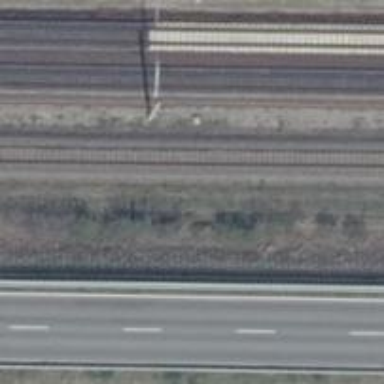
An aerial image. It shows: Milestone along the railway track with catenary mast.